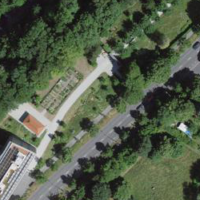
EUNIS habitat code: 53
Species observed at this site:
Beta vulgaris
Ilex aquifolium